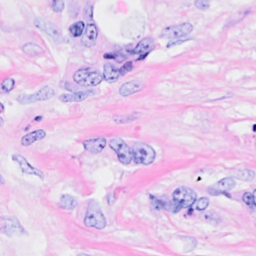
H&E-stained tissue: Breast